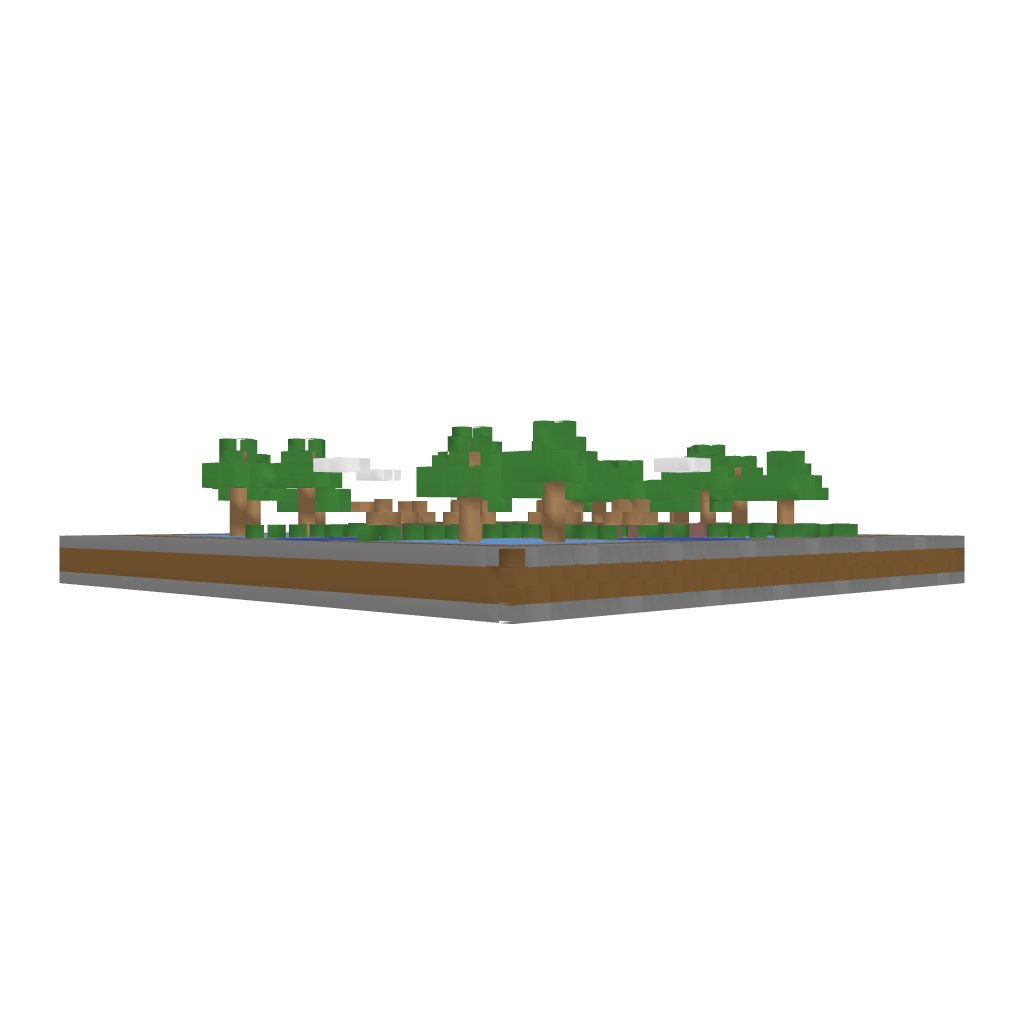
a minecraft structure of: A Small Main Hub bad low quality